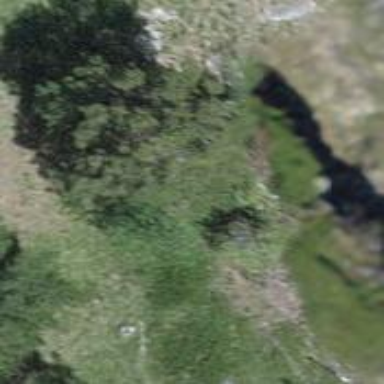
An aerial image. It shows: Natural cliff.